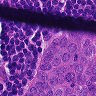
Metastatic tissue present: yes